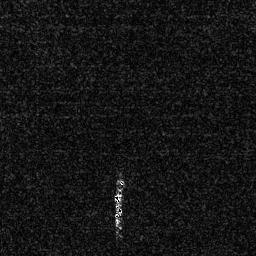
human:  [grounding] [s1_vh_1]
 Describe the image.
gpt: In the satellite image, there is  <ref>1 medium ship </ref> <box>[[42, 68, 48, 86, 0]]</box> located at bottom.